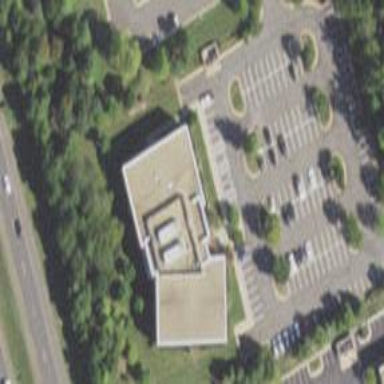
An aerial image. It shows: Commercial building.